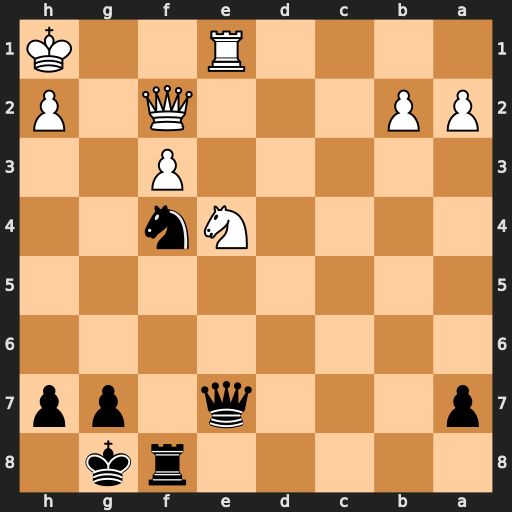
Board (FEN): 5rk1/p3q1pp/8/8/4Nn2/5P2/PP3Q1P/4R2K
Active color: b
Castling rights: -
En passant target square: -
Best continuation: Nd3 Qe3 Nxe1